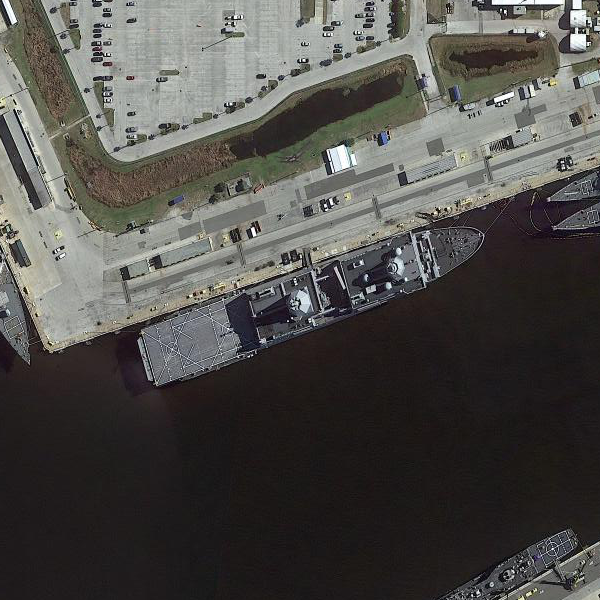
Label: combat